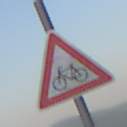
Verkehrszeichen: RadverkehrRechts
Umgebung: Outdoor, Nature
Tageszeit: SunriseSunset
Wetter: Clear
Licht: Natural
Jahreszeit: NotSpecified
Kontrast: HighContrast